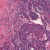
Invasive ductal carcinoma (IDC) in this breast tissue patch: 0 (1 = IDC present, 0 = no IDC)